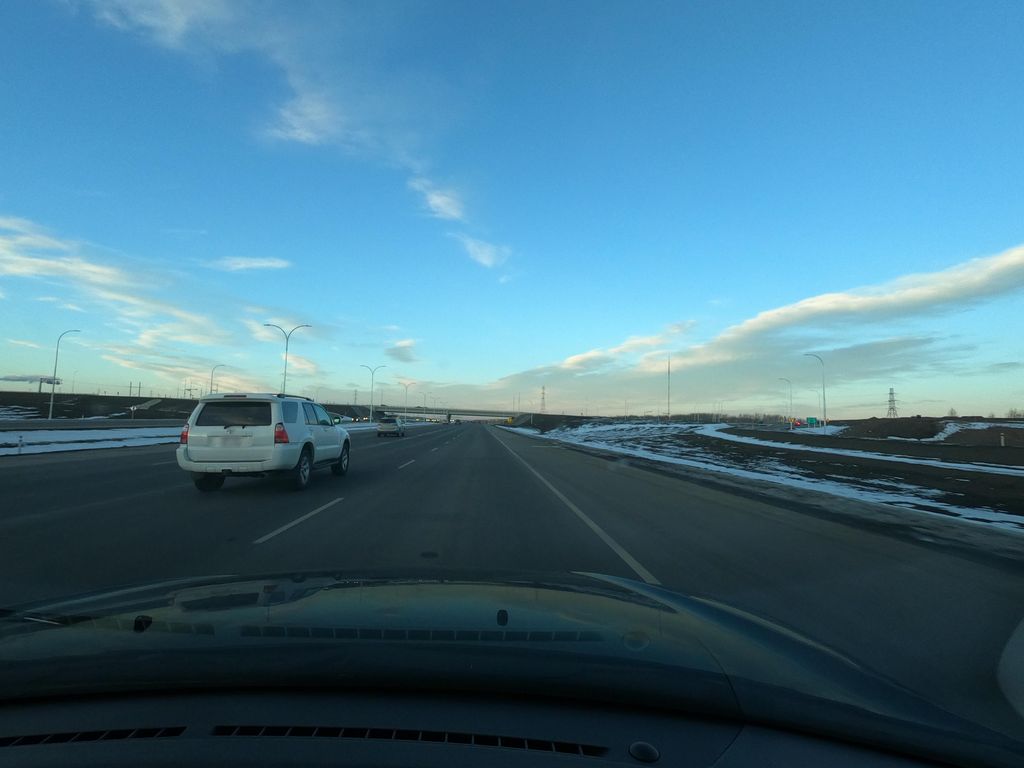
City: calgary